Question: I am writing an application in WPF and have come accross a problem. As seen in the picture below, I need an algorithm which determines whether or not a specified point P is inside the shaded region of the circle. The shaded region is just a portion of circle that has an orientation (where the shaded region is looking at) and an angle.

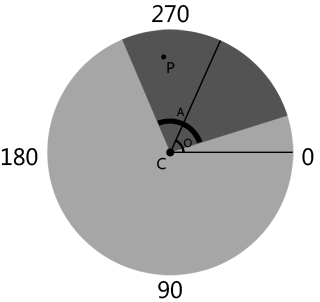
Answer: Maths first:
let v = p - c
let u = (1,0) : Using the geometry shown above
Check |v| < r
Angle = acos(v.u/|v|)
Check the angle is in range.
In WPF:
'''
Vector v = p - (new Point(0,0));
if(v.Length > radius)
return false;
double angle = -Vector.AngleBetween(v, new Vector(1,0));
...
'''
Here's an untested class
'''
class Pie
{
public Point Center { get; set; }
public double Radius { get; set; }
public Vector ZeroDegrees { get; set; }
public bool ClockwisePositive { get; set; }
public double GetAngle(Point p)
{
if (ClockwisePositive)
return (Vector.AngleBetween(p - Center, ZeroDegrees) + 360) % 360;
else
return (Vector.AngleBetween(ZeroDegrees, p - Center) + 360) % 360;
}
public bool Contains(Point p)
{
return (p - Center).Length <= Radius;
}
public class Slice
{
public Pie Parent { get; set; }
public double DirectionDegrees { get; set; }
public double SizeDegrees { get; set; }
public bool Contains(Point p)
{
if (!Parent.Contains(p))
return false;
double angle = Parent.GetAngle(p);
double minAngle = (DirectionDegrees - SizeDegrees / 2 + 360) % 360;
double maxAngle = (DirectionDegrees + SizeDegrees / 2 + 360) % 360;
if (minAngle < maxAngle)
return minAngle <= angle && angle <= maxAngle;
else
return angle >= minAngle || angle <= maxAngle;
}
}
}
'''